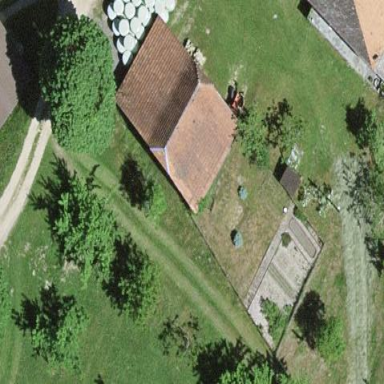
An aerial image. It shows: Rural barn.